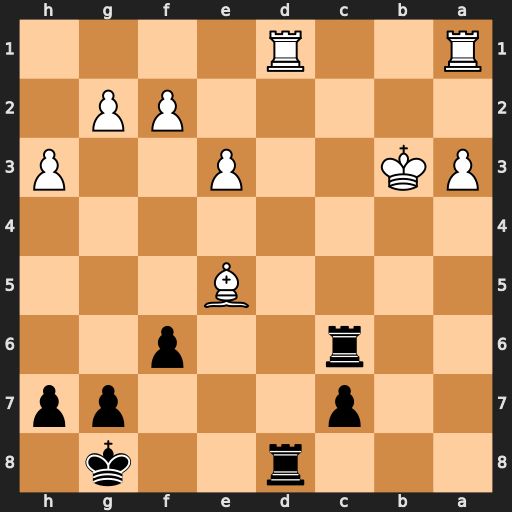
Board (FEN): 3r2k1/2p3pp/2r2p2/4B3/8/PK2P2P/5PP1/R2R4
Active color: b
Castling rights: -
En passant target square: -
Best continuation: Rb8+ Ka2 Rc2+ Bb2 Rcxb2#